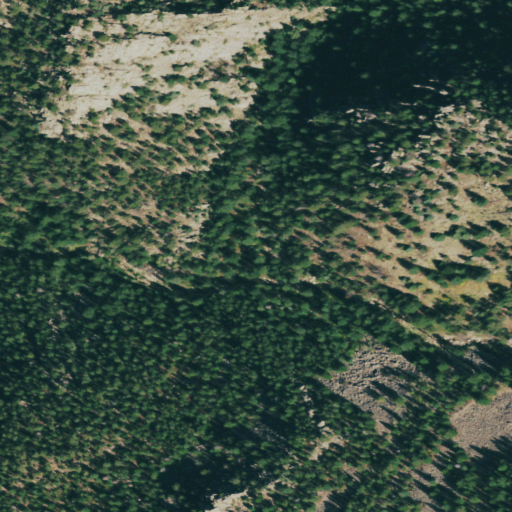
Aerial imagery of valley in Colorado named Devils Gulch containing evergreen forest and shrub